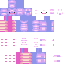
A female skeleton skin with pale skin, wearing blonde helmet dressed in a purple armor chest and brown pants, featuring a closed mouth.